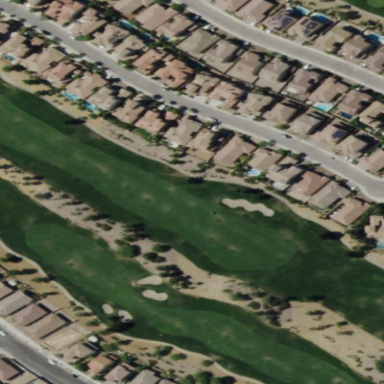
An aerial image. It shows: Rough area on grassy golf course.